Field crop: maize
Growth stage: 2
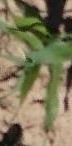
Species: maize